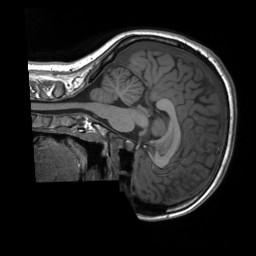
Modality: T1w
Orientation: sagittal
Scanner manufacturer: siemens
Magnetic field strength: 3 T
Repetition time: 2.3 s
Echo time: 0.00207 s